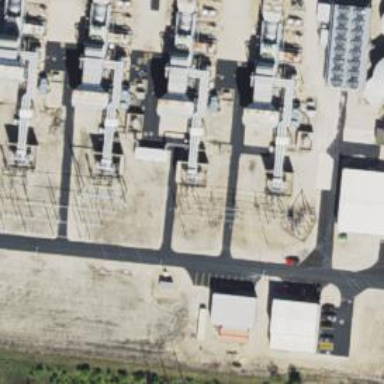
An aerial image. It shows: Gas-powered generator.